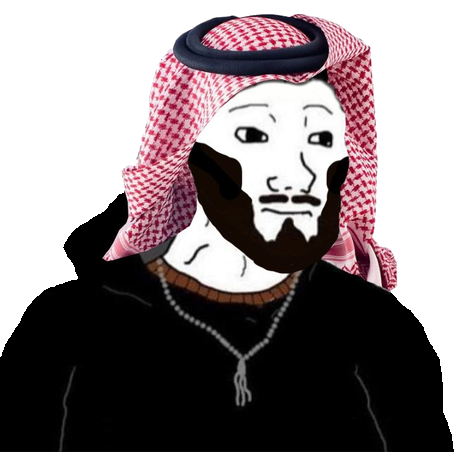
Label: 5_Doomer